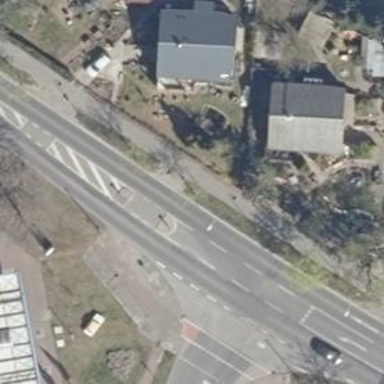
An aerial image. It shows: Secondary road with asphalt surface and separate sidewalks on both sides.